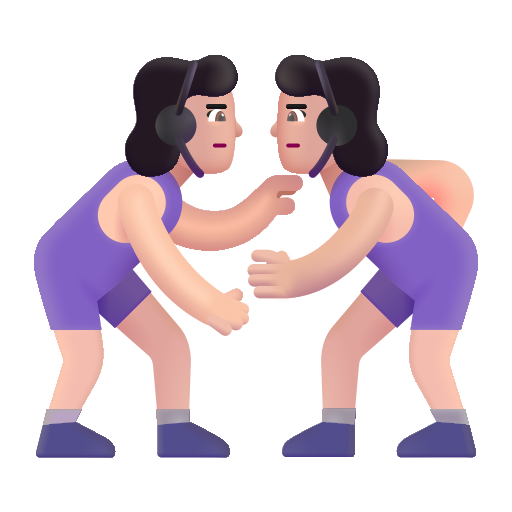
woman wrestling color light